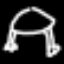
Label: frog